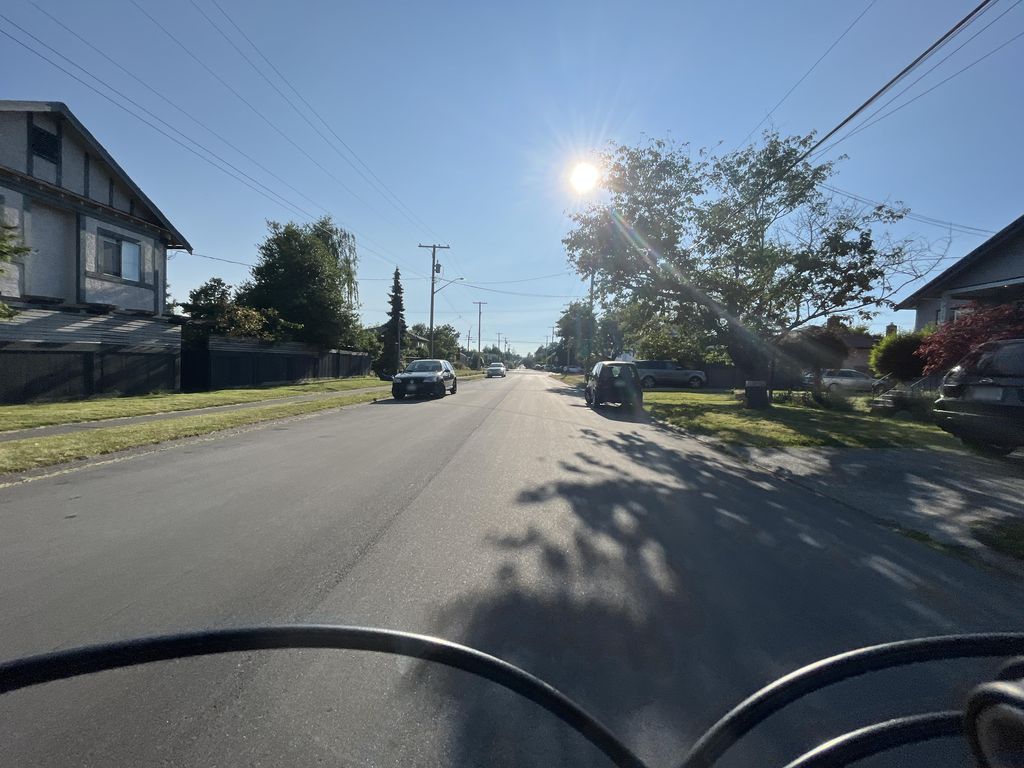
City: victoria